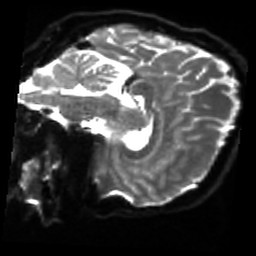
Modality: sbref
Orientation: sagittal
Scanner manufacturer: siemens
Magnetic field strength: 3 T
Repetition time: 4 s
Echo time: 0.0594 s